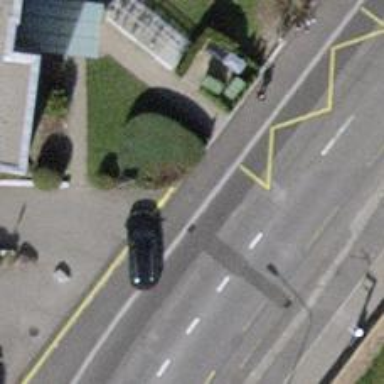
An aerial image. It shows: Bus stop with platform for public transport.